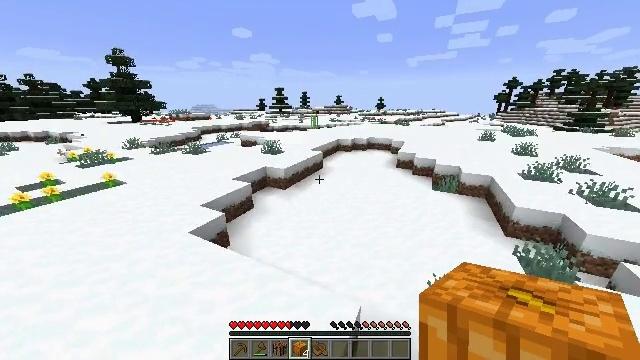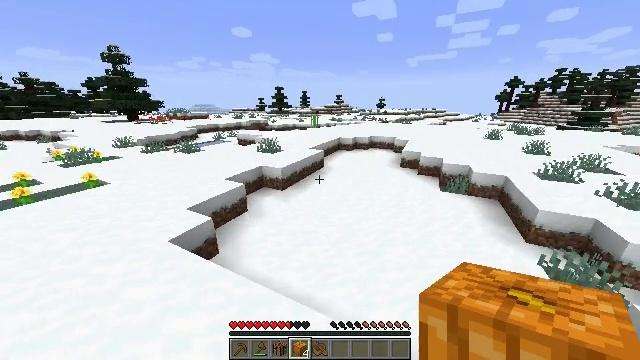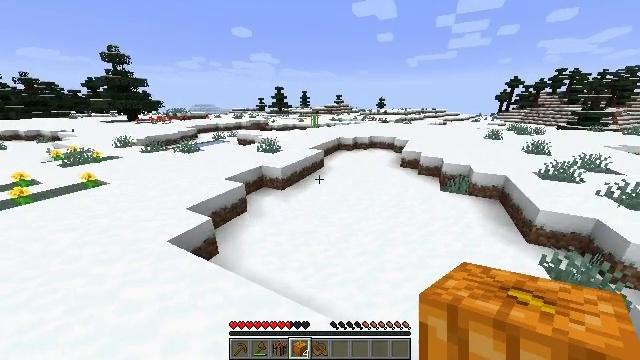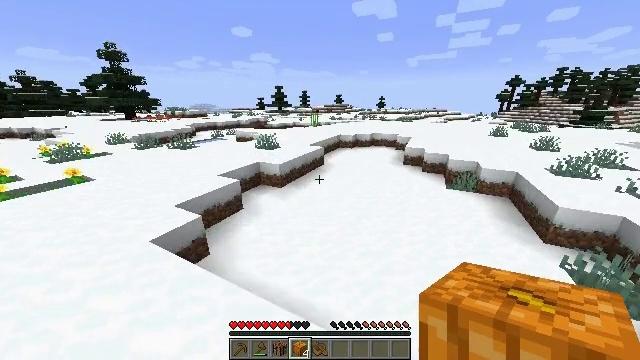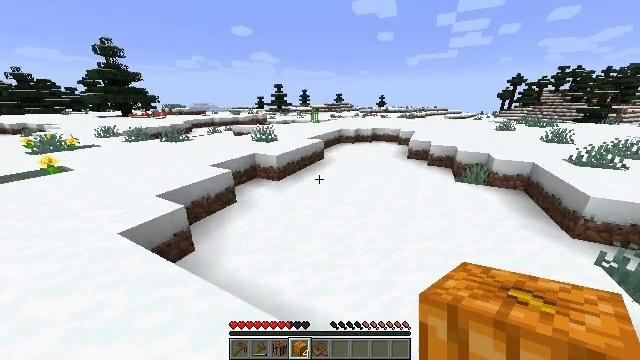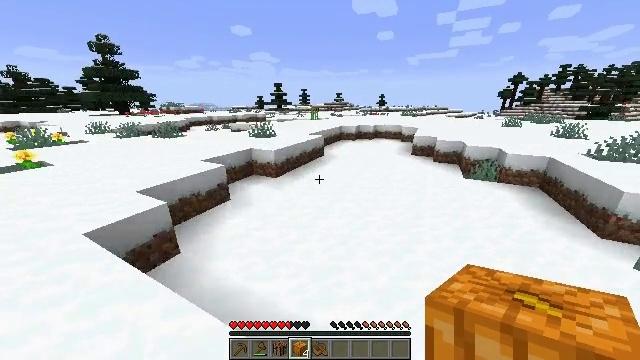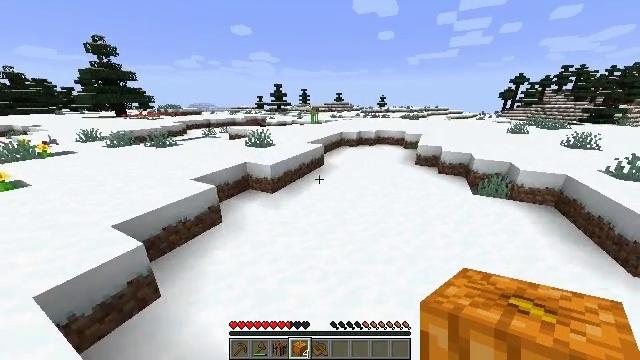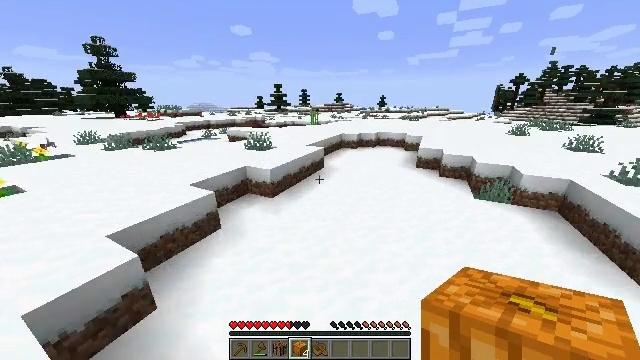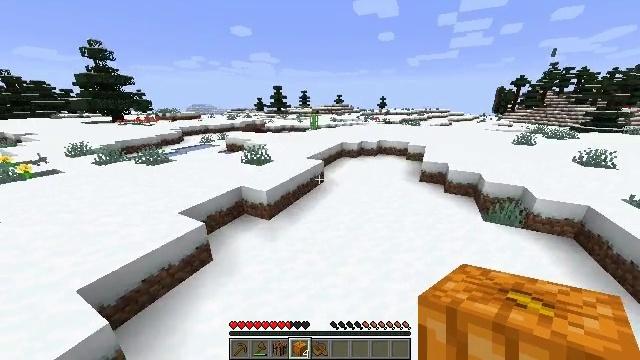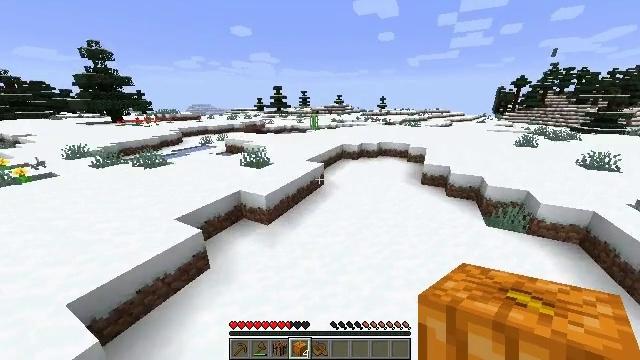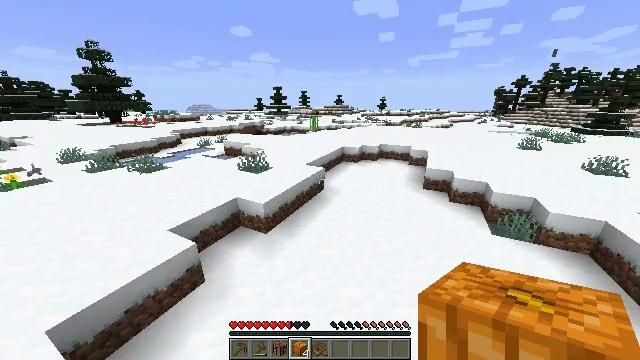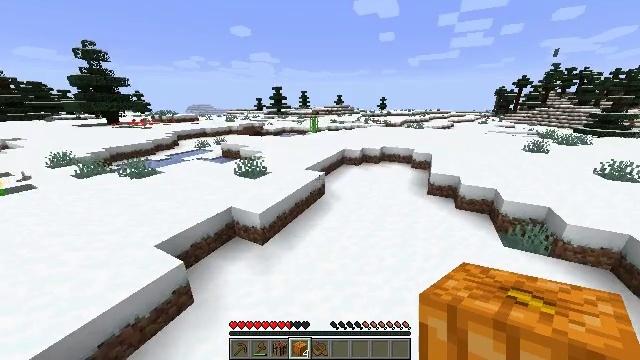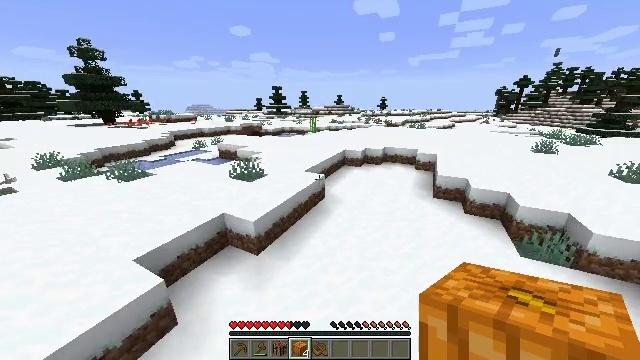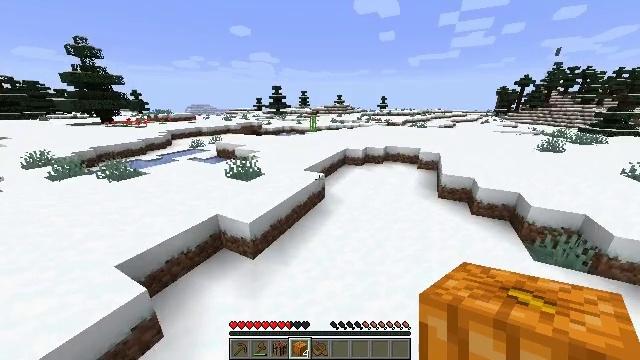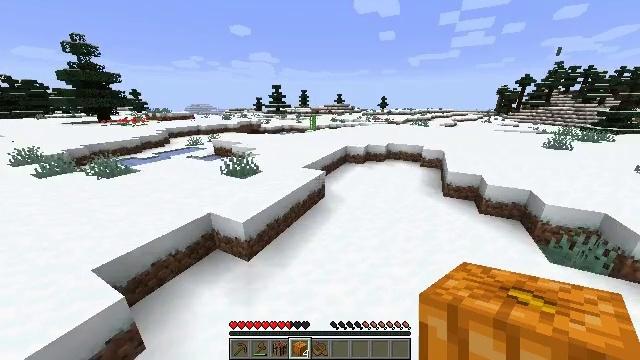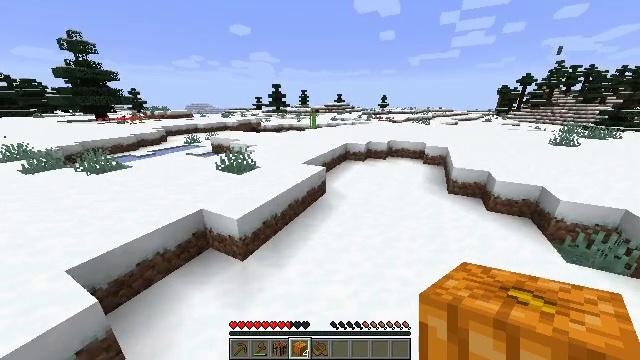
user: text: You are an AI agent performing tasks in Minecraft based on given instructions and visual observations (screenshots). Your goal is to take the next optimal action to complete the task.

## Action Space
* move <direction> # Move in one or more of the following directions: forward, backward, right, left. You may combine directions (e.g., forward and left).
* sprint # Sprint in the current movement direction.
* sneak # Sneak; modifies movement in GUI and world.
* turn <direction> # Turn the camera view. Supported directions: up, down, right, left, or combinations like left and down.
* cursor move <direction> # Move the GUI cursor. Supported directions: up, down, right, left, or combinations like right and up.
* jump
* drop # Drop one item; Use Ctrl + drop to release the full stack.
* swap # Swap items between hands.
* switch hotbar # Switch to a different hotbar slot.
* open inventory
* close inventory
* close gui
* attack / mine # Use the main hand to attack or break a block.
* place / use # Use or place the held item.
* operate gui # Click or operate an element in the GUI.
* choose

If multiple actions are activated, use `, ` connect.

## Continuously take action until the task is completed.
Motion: motion action
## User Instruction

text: Gather sugar cane for crafting.
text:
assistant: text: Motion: move forward, sprint, jump
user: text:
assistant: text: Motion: move forward, sprint, jump
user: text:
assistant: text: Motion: move forward, sprint, jump
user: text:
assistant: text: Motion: move forward, sprint, jump
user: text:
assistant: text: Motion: move forward, sprint, jump
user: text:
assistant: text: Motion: move forward, sprint, jump
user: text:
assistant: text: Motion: move forward, sprint, jump
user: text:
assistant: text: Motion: move forward, sprint, jump
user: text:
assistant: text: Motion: move forward, sprint, jump
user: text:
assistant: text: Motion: move forward, sprint, jump
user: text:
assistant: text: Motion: move forward, sprint, jump
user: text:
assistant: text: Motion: move forward, sprint, jump
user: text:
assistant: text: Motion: move forward, sprint, jump
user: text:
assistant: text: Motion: move forward, sprint, jump
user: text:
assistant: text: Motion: move forward, sprint, jump
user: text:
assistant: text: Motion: move forward, sprint, jump
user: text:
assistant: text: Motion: move forward, sprint, jump
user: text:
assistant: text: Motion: move forward, sprint, jump
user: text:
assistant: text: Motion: move forward, sprint, jump
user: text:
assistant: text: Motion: move forward, sprint, jump
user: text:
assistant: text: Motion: move forward, sprint, jump
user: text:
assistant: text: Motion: move forward, sprint, jump
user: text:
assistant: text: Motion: move forward, sprint, jump
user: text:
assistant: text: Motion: move forward, sprint, jump
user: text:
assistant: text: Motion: move forward, sprint, jump
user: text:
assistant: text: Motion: move forward, sprint, jump
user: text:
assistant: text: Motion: move forward, sprint, jump
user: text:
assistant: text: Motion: move forward, sprint, jump
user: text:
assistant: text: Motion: move forward, sprint, jump
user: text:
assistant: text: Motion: move forward, sprint, jump